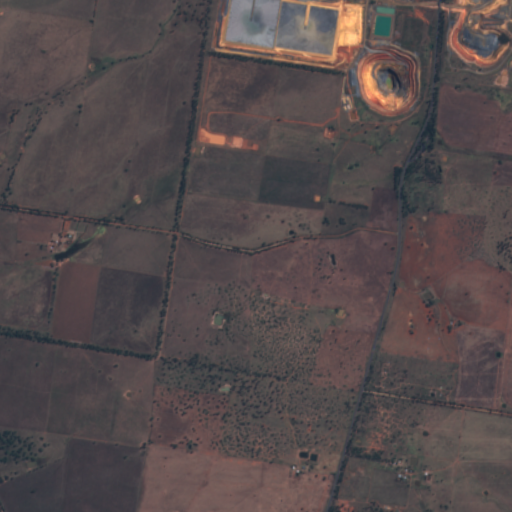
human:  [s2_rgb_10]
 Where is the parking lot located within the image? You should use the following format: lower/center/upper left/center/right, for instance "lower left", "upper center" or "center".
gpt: The parking lot is located in the upper right of the image.
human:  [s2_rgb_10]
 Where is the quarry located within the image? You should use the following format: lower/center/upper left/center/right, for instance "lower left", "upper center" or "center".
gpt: The quarry is located in the upper right of the image.
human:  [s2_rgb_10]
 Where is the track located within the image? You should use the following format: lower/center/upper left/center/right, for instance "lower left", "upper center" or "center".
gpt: There is no track in the image.